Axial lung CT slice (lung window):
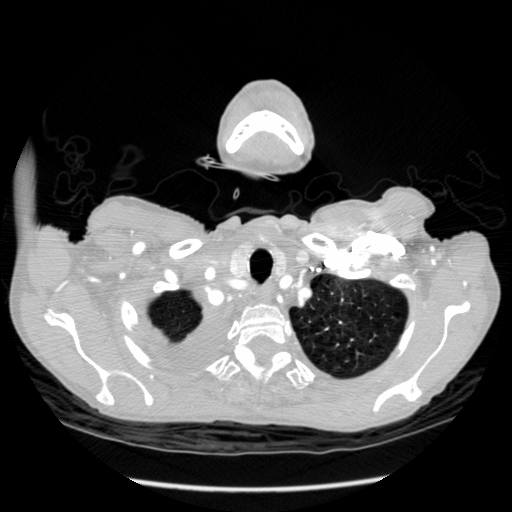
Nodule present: no